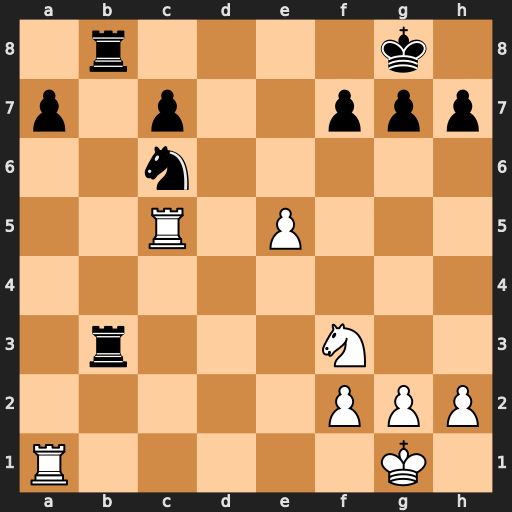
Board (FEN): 1r4k1/p1p2ppp/2n5/2R1P3/8/1r3N2/5PPP/R5K1
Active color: w
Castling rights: -
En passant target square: -
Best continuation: Rxc6 Rb1+ Rc1 Rxa1 Rxa1